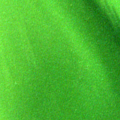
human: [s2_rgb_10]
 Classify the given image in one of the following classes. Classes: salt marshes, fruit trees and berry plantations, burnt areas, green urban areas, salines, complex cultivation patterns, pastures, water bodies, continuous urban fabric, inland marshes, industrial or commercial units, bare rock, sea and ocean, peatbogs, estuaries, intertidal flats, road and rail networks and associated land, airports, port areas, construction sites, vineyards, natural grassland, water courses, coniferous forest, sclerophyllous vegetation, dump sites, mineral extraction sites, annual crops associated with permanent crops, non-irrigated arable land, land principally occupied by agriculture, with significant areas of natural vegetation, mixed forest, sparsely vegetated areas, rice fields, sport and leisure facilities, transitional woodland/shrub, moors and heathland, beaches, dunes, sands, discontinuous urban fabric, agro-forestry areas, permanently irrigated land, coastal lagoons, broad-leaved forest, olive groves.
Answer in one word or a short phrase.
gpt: coastal lagoons